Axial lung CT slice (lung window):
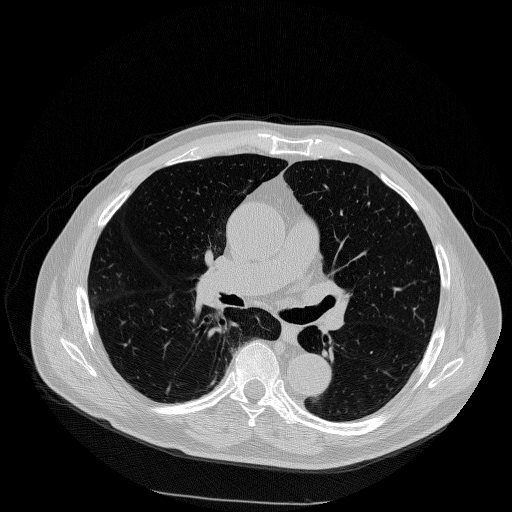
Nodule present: no